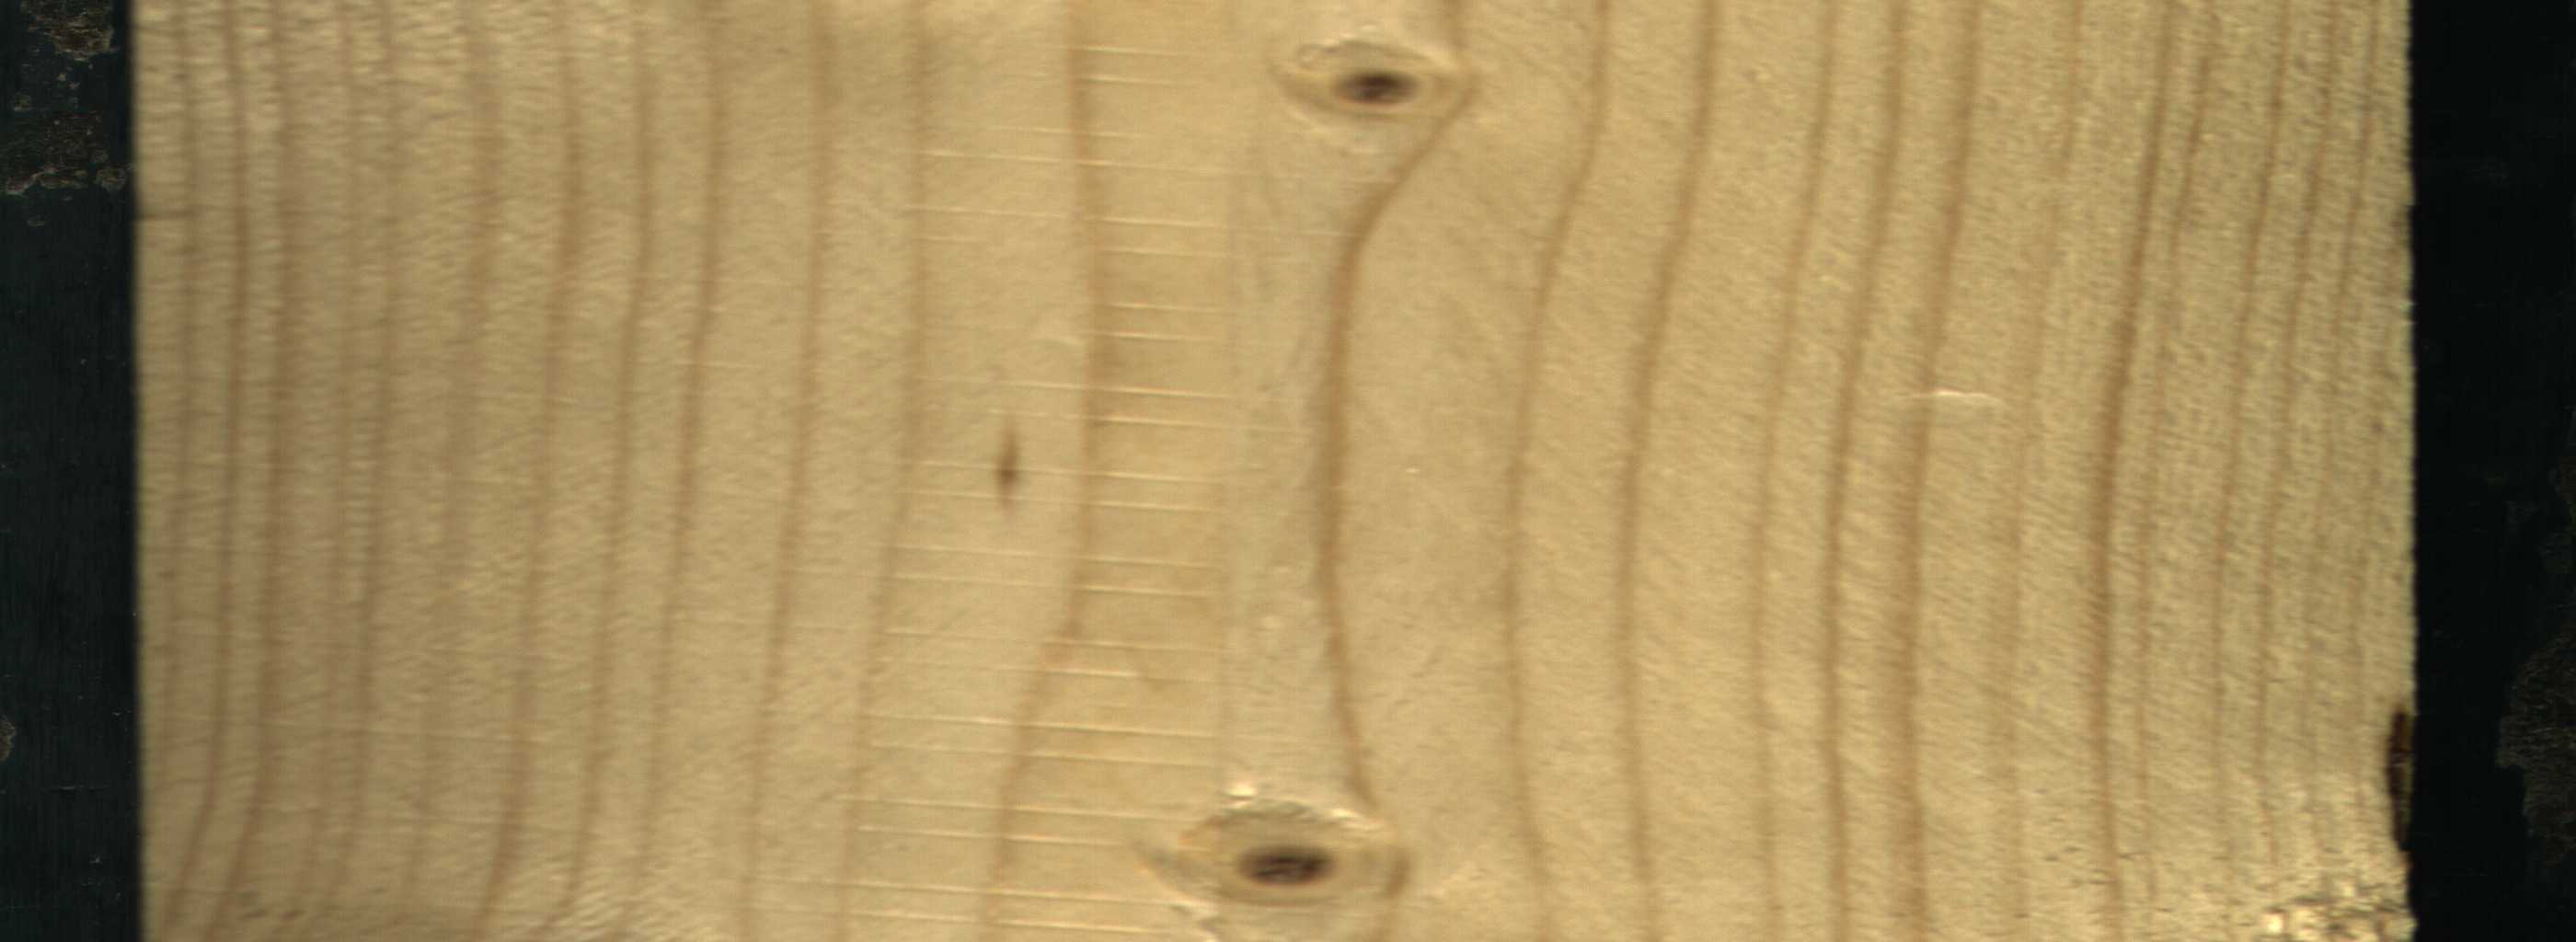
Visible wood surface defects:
resin
Live_Knot
Live_Knot